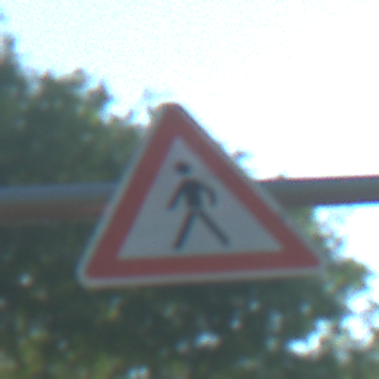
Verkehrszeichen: FussgaengerRechts
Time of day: MorningAfternoon
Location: Outdoor (RoadRail)
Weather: Clear
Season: NotSpecified
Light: Natural